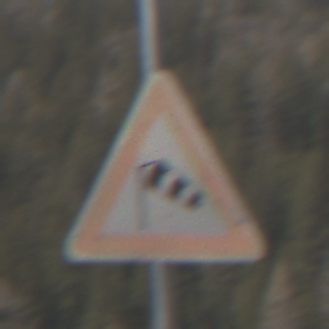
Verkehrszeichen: SeitenwindVonLinks
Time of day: Midday
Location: Outdoor (Nature)
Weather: PartlyCloudy
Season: NotSpecified
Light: Natural